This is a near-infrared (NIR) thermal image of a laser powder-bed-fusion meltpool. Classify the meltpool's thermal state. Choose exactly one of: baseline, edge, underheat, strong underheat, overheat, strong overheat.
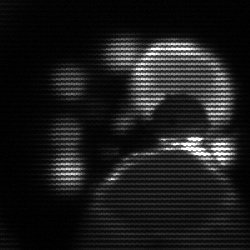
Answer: edge